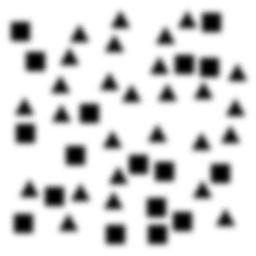
Squares: 17
Triangles: 27
Stars: 0
Total shapes: 44